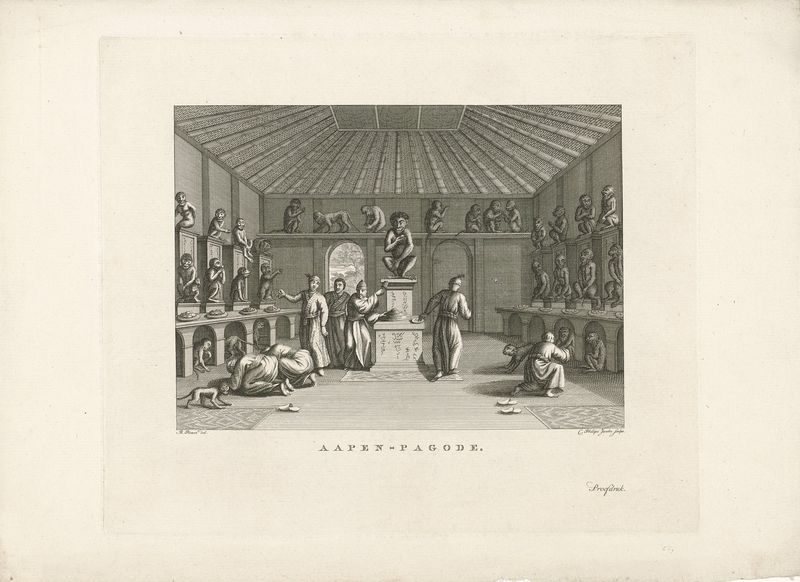
Titel: Interieur van een Japanse tempel, bevolkt door apen
Künstler: Caspar Jacobsz. Philips
Standort: Amsterdam
Institution: Rijksmuseum
Schlagwörter: court, religious, interior, room, print, black and white, illustration, temple, monks, religion, monkey, ape, pray, satire, asia, worship, foreign, pagoda, monkies, rool, genuflect